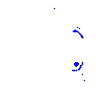
Particle: electron